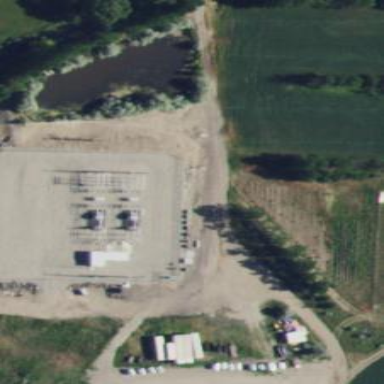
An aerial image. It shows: Power substation.